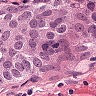
Metastatic tissue present: yes